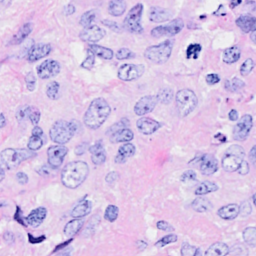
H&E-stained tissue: Breast